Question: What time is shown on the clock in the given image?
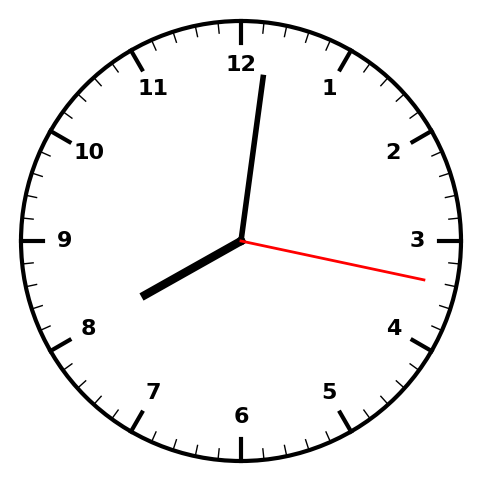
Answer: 08:01:17